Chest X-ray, PA view. Patient: 62 years old, sex M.
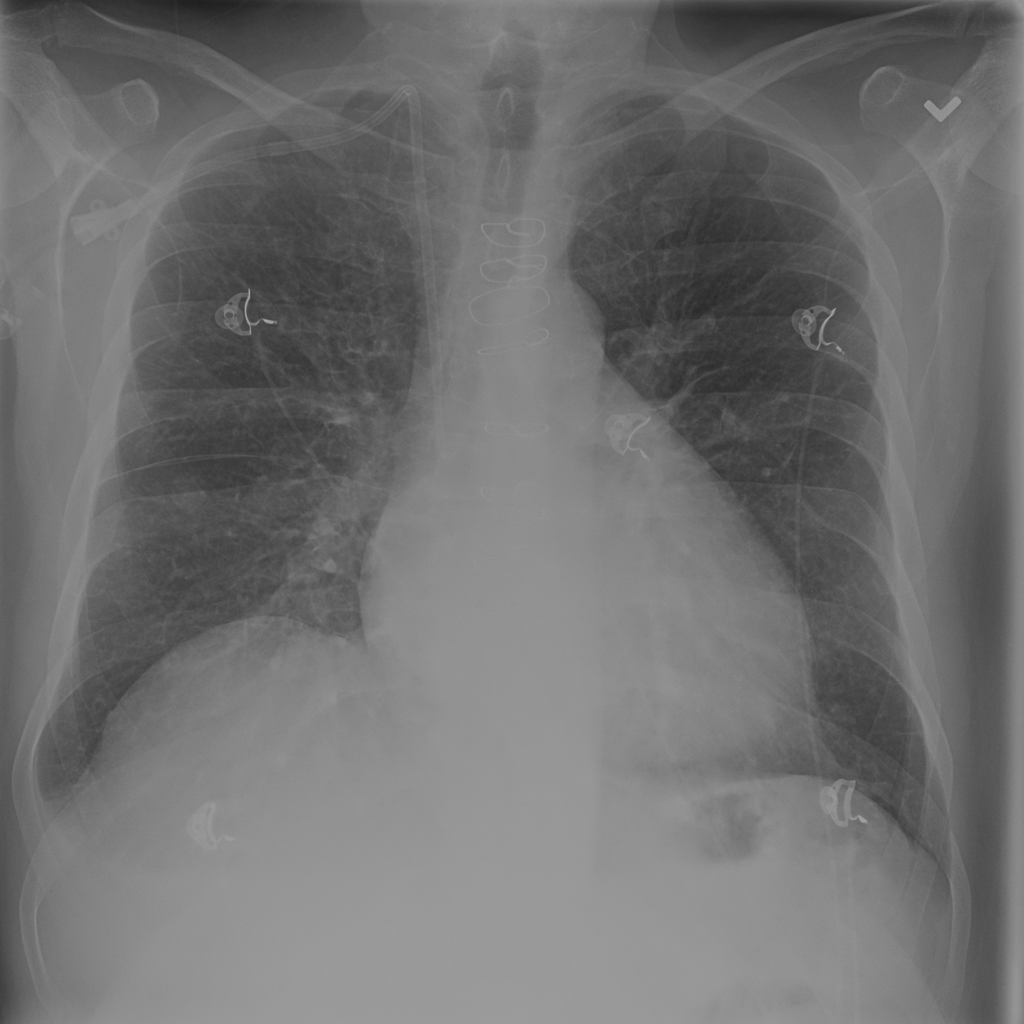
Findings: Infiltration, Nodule